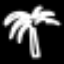
Label: palm tree